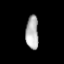
Tissue: lung
Cell type: Epithelial cells
Senescence score: 0.1356
Nuclear area (px): 422
Mean DAPI intensity: 175.472